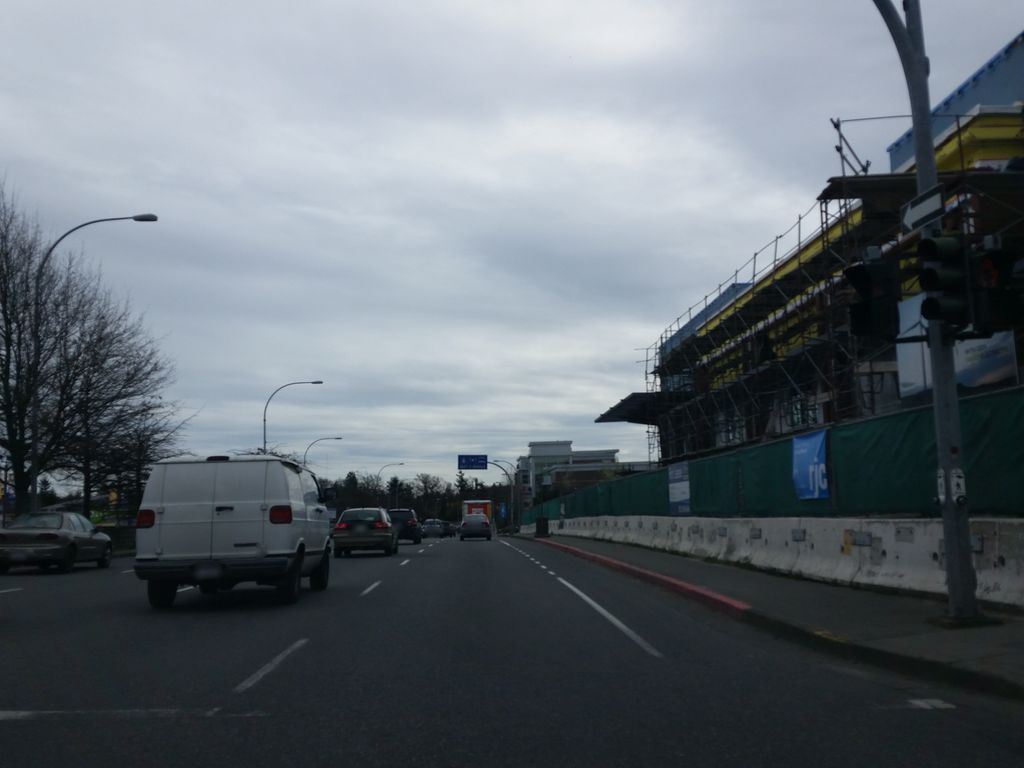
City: victoria